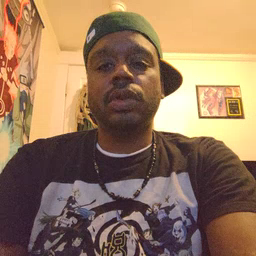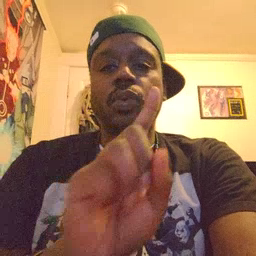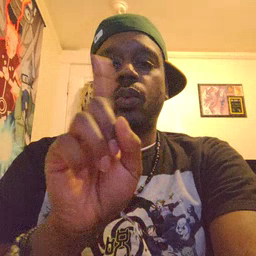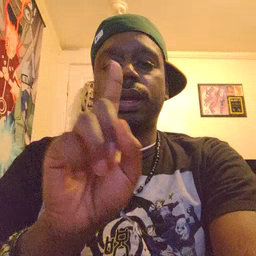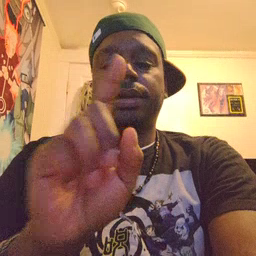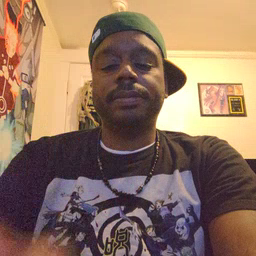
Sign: where